Field crop: maize
Growth stage: 2
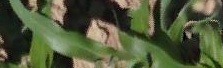
Species: maize